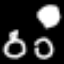
Label: squiggle